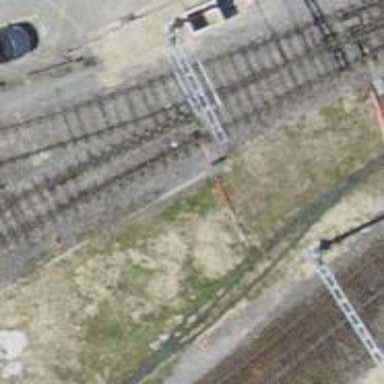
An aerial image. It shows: Railway yard with one track. The railway is electrified with contact line.